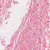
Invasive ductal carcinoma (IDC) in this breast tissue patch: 0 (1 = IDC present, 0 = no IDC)